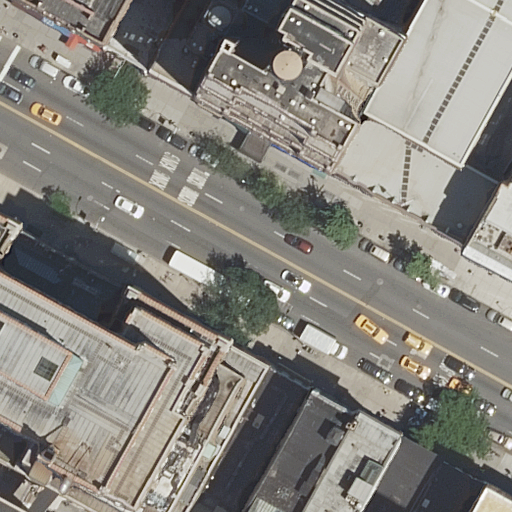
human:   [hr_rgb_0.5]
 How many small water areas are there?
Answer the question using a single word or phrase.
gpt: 0

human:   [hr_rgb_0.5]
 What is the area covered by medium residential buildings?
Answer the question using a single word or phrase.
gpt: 700m2

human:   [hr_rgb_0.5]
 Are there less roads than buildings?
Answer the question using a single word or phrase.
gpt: yes

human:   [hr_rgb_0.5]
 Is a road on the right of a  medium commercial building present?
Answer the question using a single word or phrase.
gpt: no

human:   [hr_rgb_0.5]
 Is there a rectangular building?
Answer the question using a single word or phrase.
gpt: yes

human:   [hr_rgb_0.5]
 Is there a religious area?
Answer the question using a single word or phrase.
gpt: no

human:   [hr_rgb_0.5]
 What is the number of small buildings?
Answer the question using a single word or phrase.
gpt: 4

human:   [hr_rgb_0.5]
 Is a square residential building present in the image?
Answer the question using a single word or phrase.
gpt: no

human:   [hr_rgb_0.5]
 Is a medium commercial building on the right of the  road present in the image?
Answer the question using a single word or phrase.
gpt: no

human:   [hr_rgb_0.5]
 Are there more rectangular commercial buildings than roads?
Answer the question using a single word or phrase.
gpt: no

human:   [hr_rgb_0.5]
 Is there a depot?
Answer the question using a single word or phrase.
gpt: no

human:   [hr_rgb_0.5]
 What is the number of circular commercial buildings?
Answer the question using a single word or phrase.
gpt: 0

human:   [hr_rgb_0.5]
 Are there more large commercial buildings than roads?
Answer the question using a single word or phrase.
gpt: no

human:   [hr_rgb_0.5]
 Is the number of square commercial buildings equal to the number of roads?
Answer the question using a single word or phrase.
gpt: no

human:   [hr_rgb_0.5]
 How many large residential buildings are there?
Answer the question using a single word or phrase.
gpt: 4

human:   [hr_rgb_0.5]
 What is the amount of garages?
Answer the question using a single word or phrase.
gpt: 0

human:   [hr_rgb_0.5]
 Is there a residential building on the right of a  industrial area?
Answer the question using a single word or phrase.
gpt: no

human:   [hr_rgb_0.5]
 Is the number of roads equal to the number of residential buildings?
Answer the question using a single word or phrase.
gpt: no

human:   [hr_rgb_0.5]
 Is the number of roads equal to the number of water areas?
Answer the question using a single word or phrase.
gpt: no

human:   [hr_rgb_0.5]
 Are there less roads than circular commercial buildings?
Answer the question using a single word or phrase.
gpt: no

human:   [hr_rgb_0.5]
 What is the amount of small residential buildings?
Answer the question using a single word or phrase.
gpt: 4

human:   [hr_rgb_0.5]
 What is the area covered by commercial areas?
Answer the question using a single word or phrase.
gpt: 0m2

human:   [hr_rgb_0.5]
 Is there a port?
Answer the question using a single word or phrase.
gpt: no

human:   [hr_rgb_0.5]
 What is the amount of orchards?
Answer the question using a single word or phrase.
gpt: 0

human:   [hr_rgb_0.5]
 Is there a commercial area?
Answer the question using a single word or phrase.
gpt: no

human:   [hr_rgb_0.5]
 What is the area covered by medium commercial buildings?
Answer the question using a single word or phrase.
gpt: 0m2

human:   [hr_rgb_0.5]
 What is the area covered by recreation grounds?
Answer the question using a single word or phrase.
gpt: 0m2

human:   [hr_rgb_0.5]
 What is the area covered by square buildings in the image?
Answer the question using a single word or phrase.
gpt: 0m2

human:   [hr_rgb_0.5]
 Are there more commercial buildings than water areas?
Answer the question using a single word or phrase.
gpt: no

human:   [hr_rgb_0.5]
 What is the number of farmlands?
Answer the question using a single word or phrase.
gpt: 0

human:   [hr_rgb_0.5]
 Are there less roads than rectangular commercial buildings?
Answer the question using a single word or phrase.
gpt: no

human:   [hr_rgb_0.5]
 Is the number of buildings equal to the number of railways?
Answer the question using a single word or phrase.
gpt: no

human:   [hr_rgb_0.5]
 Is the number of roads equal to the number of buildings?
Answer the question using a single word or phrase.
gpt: no

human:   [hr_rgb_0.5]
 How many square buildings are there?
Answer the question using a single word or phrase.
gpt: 0

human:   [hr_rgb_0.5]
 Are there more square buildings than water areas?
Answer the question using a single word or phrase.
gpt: no

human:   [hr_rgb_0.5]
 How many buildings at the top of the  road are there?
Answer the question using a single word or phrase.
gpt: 4